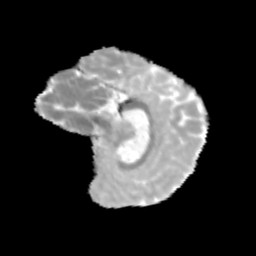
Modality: MD
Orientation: sagittal
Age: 9
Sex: male
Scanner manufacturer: siemens
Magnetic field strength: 3 T
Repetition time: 3.8 s
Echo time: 0.07 s